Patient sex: M
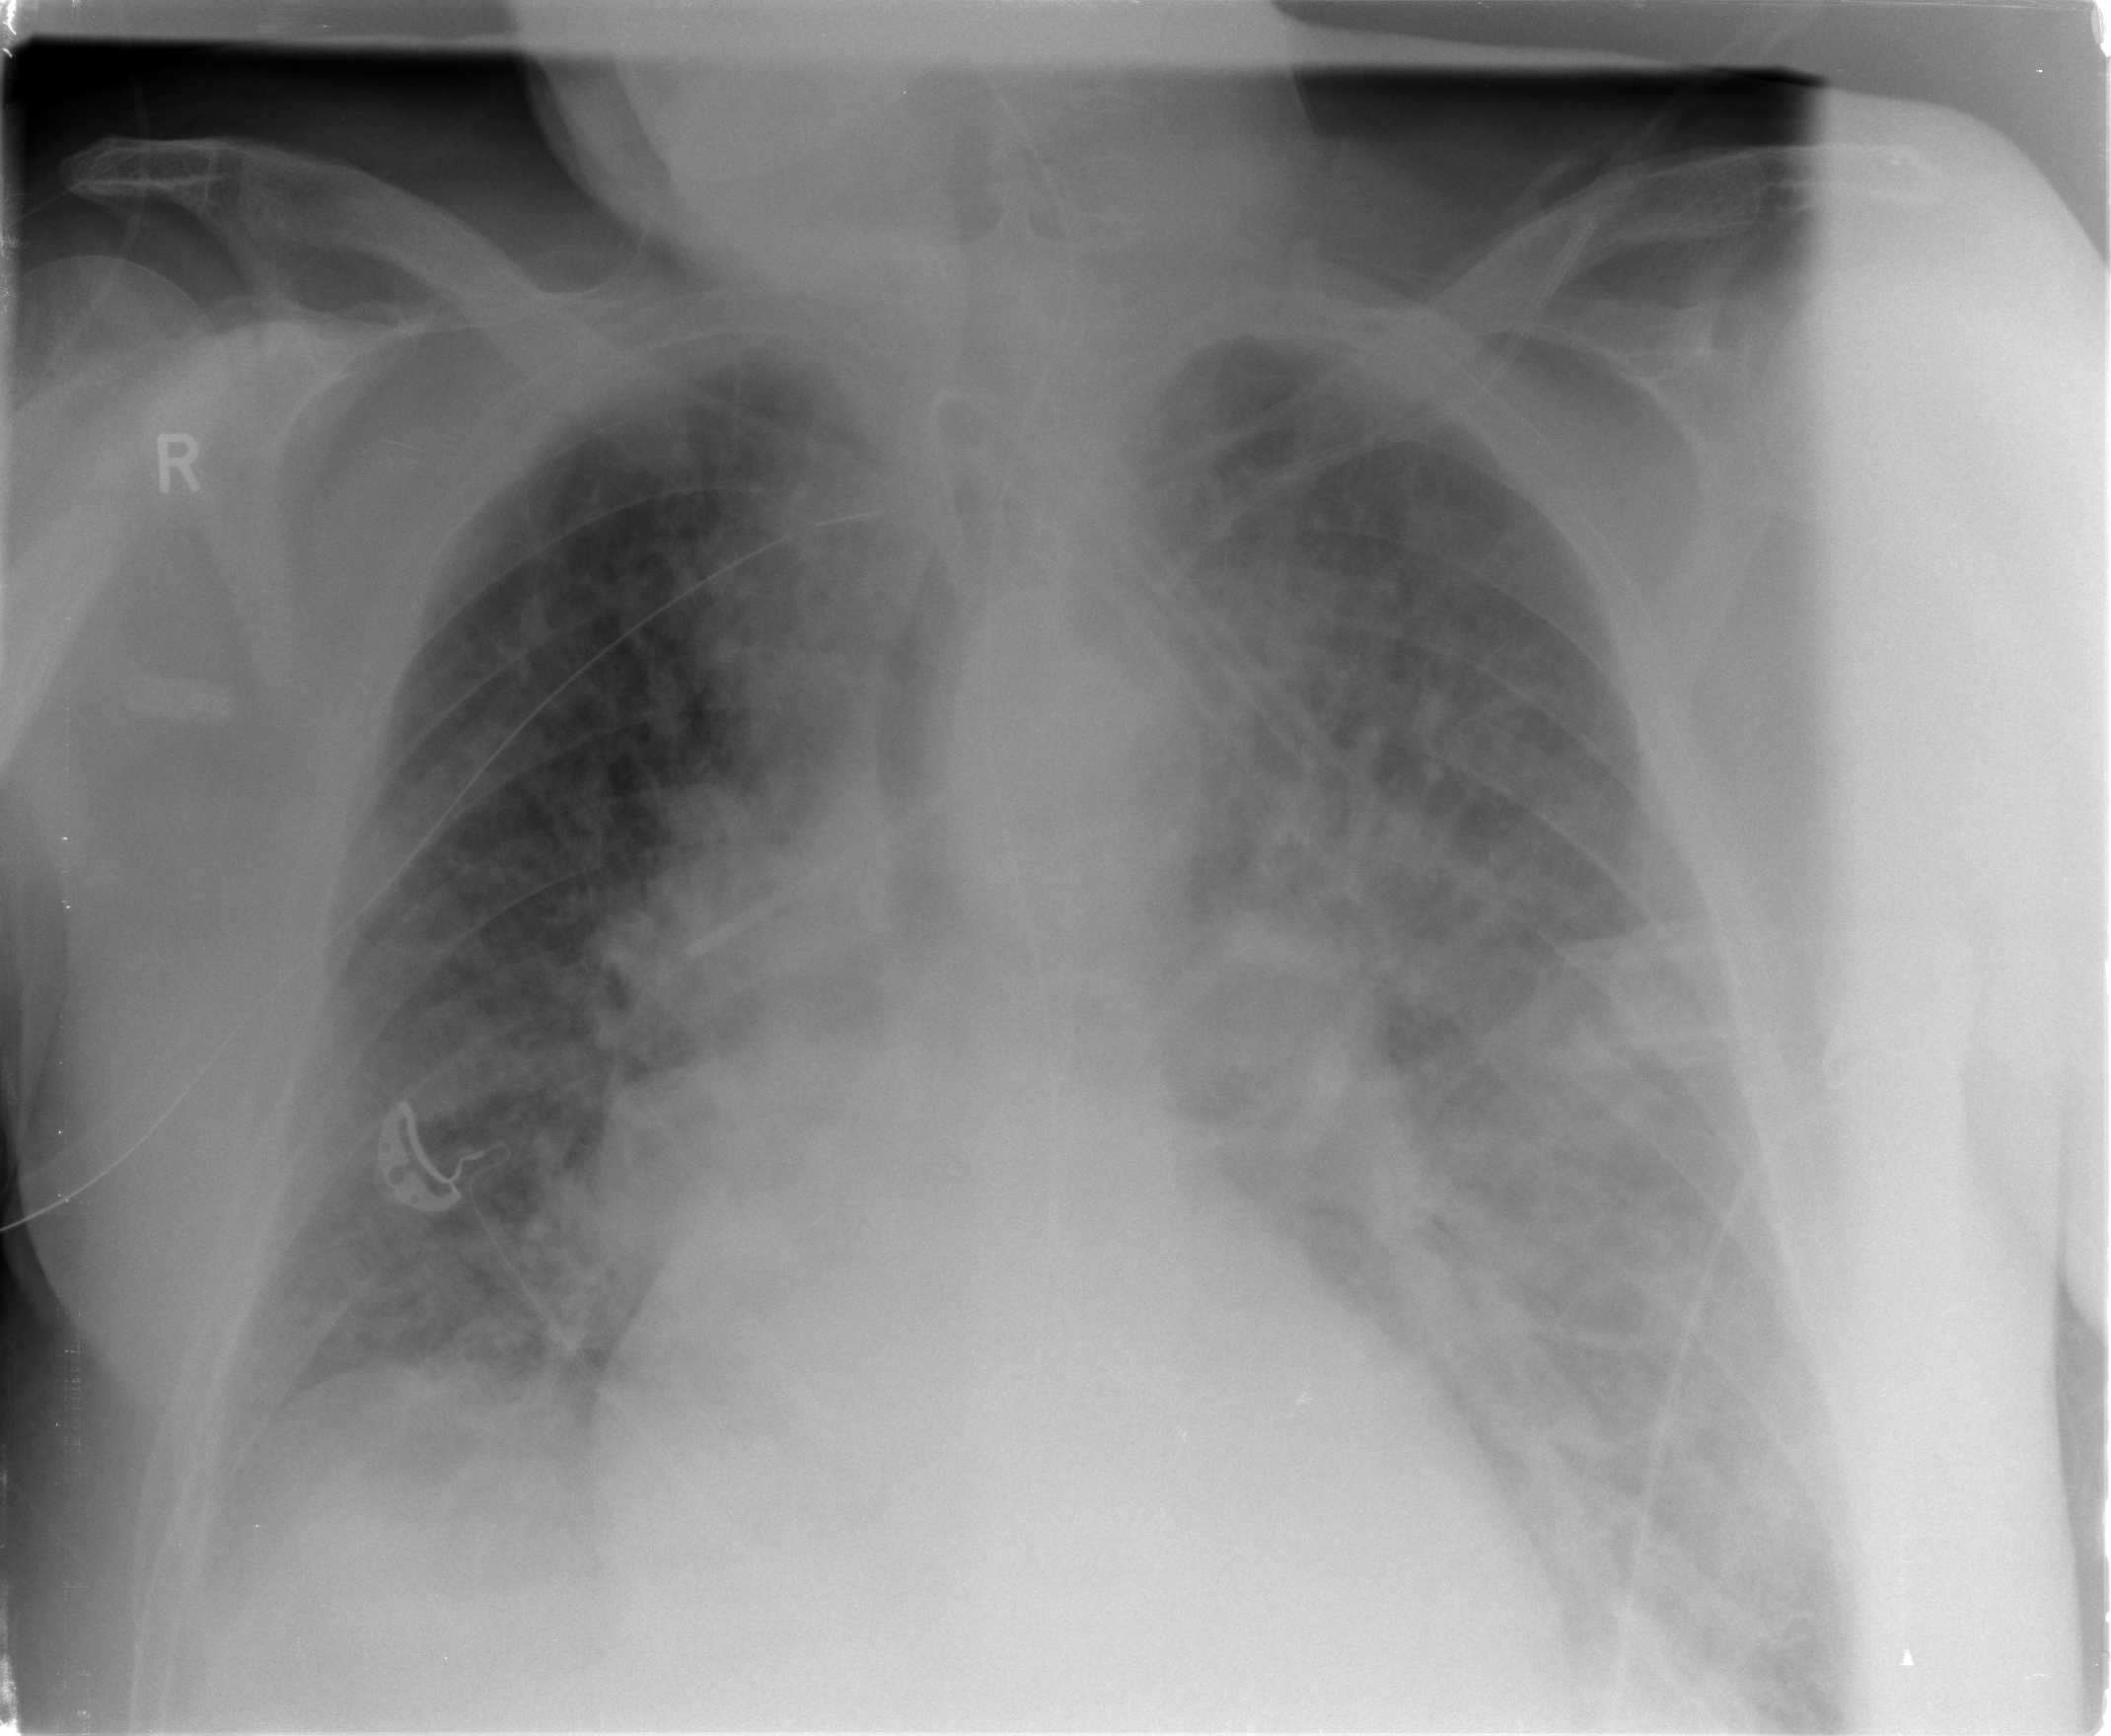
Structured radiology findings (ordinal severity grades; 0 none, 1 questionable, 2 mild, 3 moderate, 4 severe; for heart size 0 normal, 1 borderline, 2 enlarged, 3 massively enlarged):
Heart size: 2
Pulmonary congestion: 2
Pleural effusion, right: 2
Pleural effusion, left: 2
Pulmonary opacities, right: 3
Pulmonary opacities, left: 3
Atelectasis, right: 2
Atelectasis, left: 2